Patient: sex M, age 65
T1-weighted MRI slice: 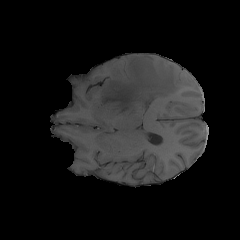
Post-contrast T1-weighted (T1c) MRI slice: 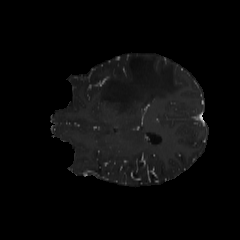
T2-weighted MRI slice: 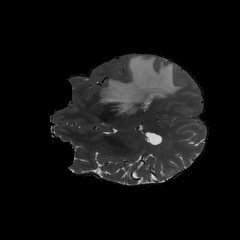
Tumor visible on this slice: yes
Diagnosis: Glioblastoma, IDH-wildtype
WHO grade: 4